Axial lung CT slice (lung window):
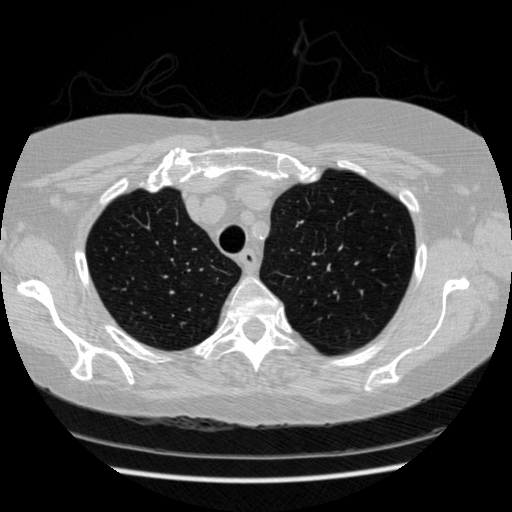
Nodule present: no